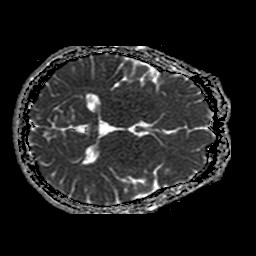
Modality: ADC
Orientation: axial
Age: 28
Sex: male
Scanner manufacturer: philips
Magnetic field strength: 1.5 T
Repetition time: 3.359 s
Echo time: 0.09255 s